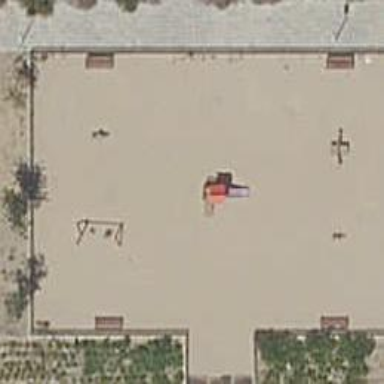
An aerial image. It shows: Playground area for leisure activities on the land.